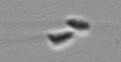
Label: Dinobryon